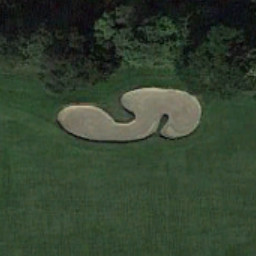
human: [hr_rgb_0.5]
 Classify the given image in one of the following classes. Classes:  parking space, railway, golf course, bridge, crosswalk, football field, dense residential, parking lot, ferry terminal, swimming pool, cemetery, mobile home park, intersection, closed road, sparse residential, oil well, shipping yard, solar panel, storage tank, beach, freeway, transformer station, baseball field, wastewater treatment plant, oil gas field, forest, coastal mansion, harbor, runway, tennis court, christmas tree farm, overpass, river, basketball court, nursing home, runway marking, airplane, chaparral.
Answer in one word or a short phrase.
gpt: golf course